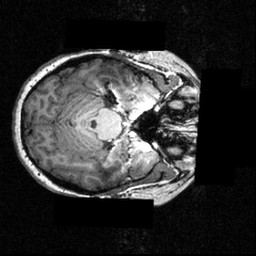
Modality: T1w
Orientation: axial
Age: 28
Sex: female
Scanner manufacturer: siemens
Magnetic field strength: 3.951 T
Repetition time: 1.5 s
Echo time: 0.00335 s